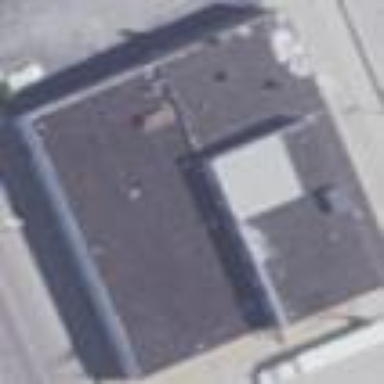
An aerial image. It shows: Market building.